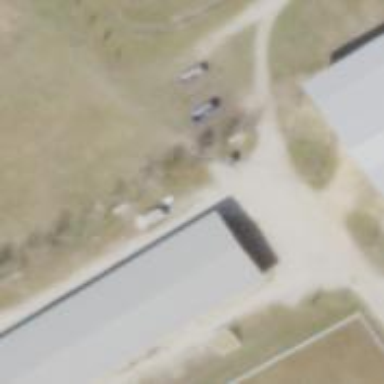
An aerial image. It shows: Stable building.